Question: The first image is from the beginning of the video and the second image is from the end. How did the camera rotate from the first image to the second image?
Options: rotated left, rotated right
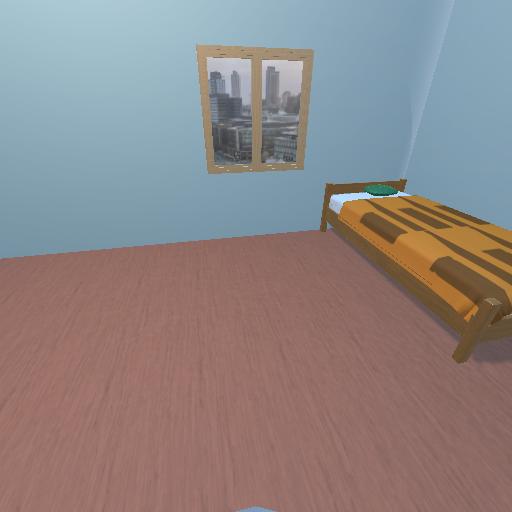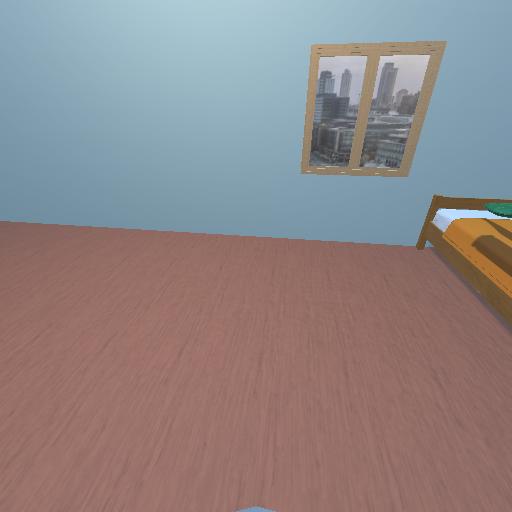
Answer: rotated left